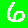
Digit: 6